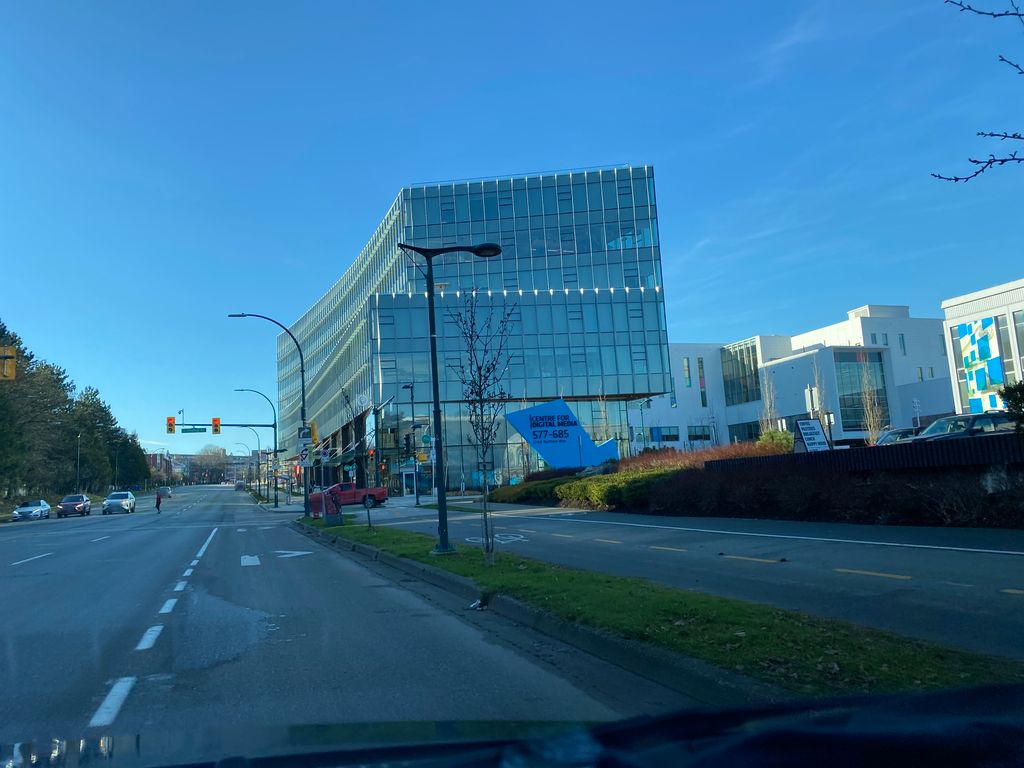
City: vancouver